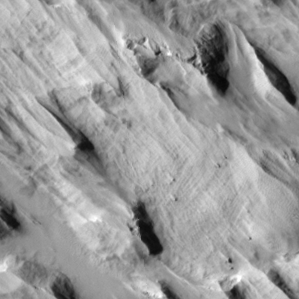
Label: non_frost